Here is the envelope spectrum of one vibration snapshot from a rolling-element bearing, with each characteristic fault-frequency family marked on the frequency axis. What is the most likely bearing condition (normal, inner_race, outer_race, ball)?
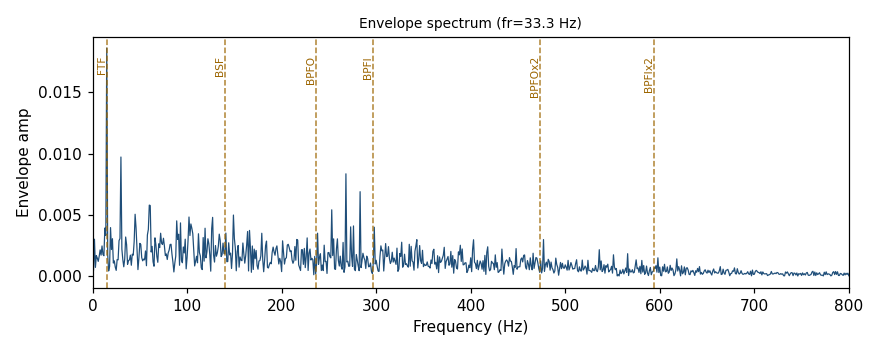
Answer: ball